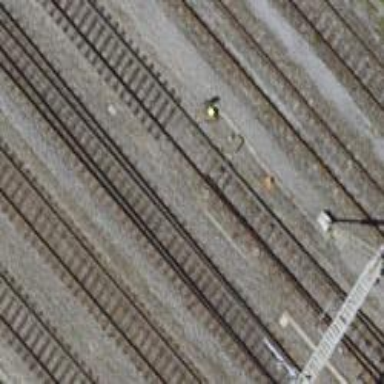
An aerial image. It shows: Railway switch.